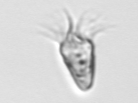
Label: Paratontonia_gracillima